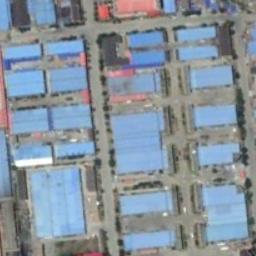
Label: industrial_area